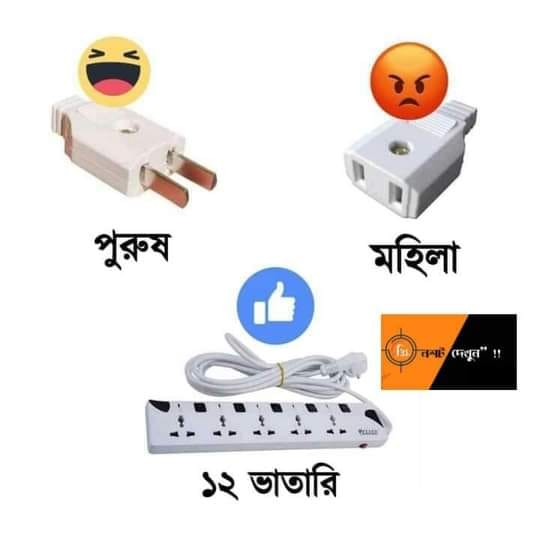
Caption: পুরুষ  মহিলা  ১২ ভাতারি
Label: hate